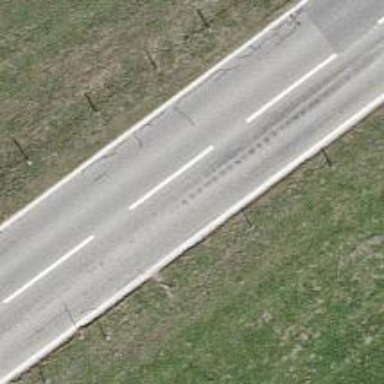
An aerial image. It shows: Primary highway.